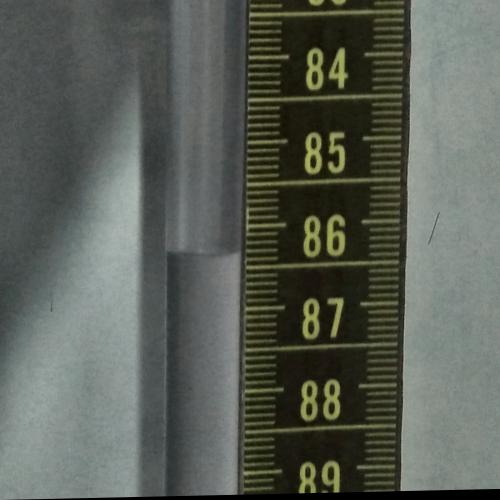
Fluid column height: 86.3 cm